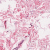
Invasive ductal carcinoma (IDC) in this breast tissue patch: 0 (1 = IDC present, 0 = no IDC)